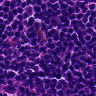
Metastatic tissue present: no